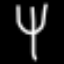
Label: fork